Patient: sex F, age 43
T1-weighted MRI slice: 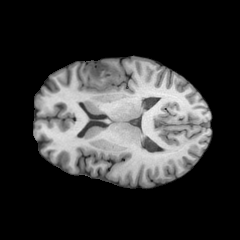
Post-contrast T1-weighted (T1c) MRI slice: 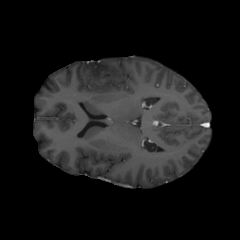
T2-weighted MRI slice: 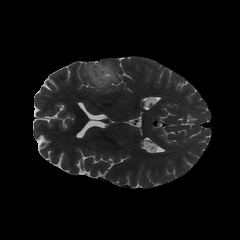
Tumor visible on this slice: yes
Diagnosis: Oligodendroglioma, IDH-mutant, 1p/19q-codeleted
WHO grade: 2